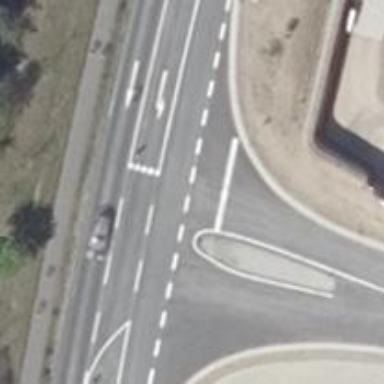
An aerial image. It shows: Secondary road with asphalt surface.